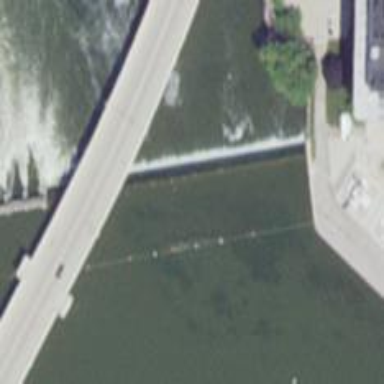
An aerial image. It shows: Dam across waterway.